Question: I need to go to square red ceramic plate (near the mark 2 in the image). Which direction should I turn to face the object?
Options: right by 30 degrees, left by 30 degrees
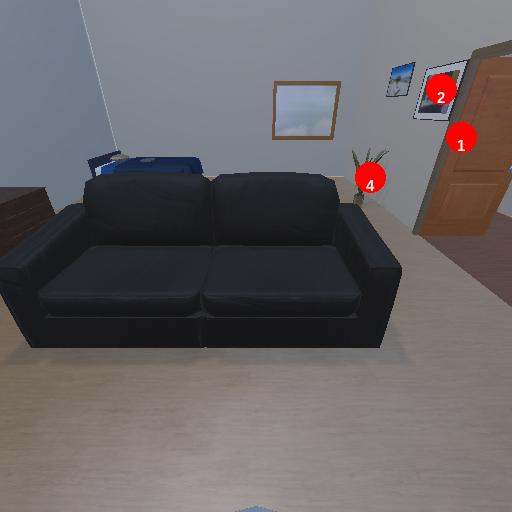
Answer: right by 30 degrees